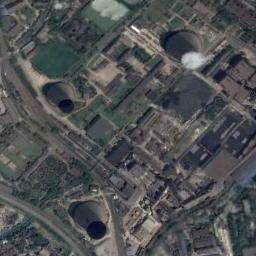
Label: thermal_power_station